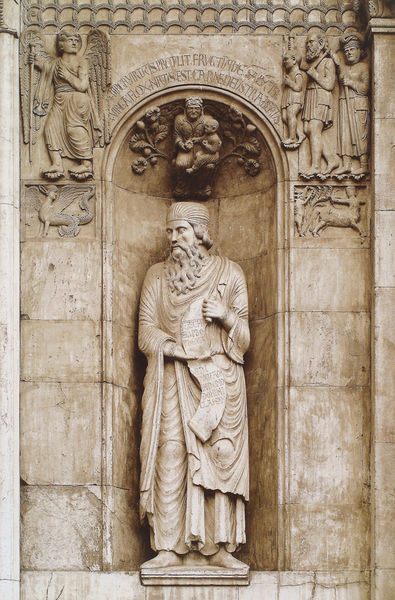
Titel: Propheten der Westfassade, Fidenza Dom
Standort: Fidenza, Dom S. Donnino (EU - I - Emilia-Romagna)
Schlagwörter: flügel, mann, haube, bart, kappe, mütze, wand, stehen, stein, hände, kirche, figur, mantel, kind, pflanzen, renaissance, engel, putte, skulptur, statue, relief, farbig, schrift, papier, bogen, fassade, rundbogen, foto, nische, außen, text, fries, seefahrt, handwerker, jesus, zentauer, zentaur, mittelalter, fabelwesen, heiliger, schriftstück, maria, petrus, prophet, drache, latein, jesuskind, gewände, nischenfigur, steinhauerei, alter mann mit bart